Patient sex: F
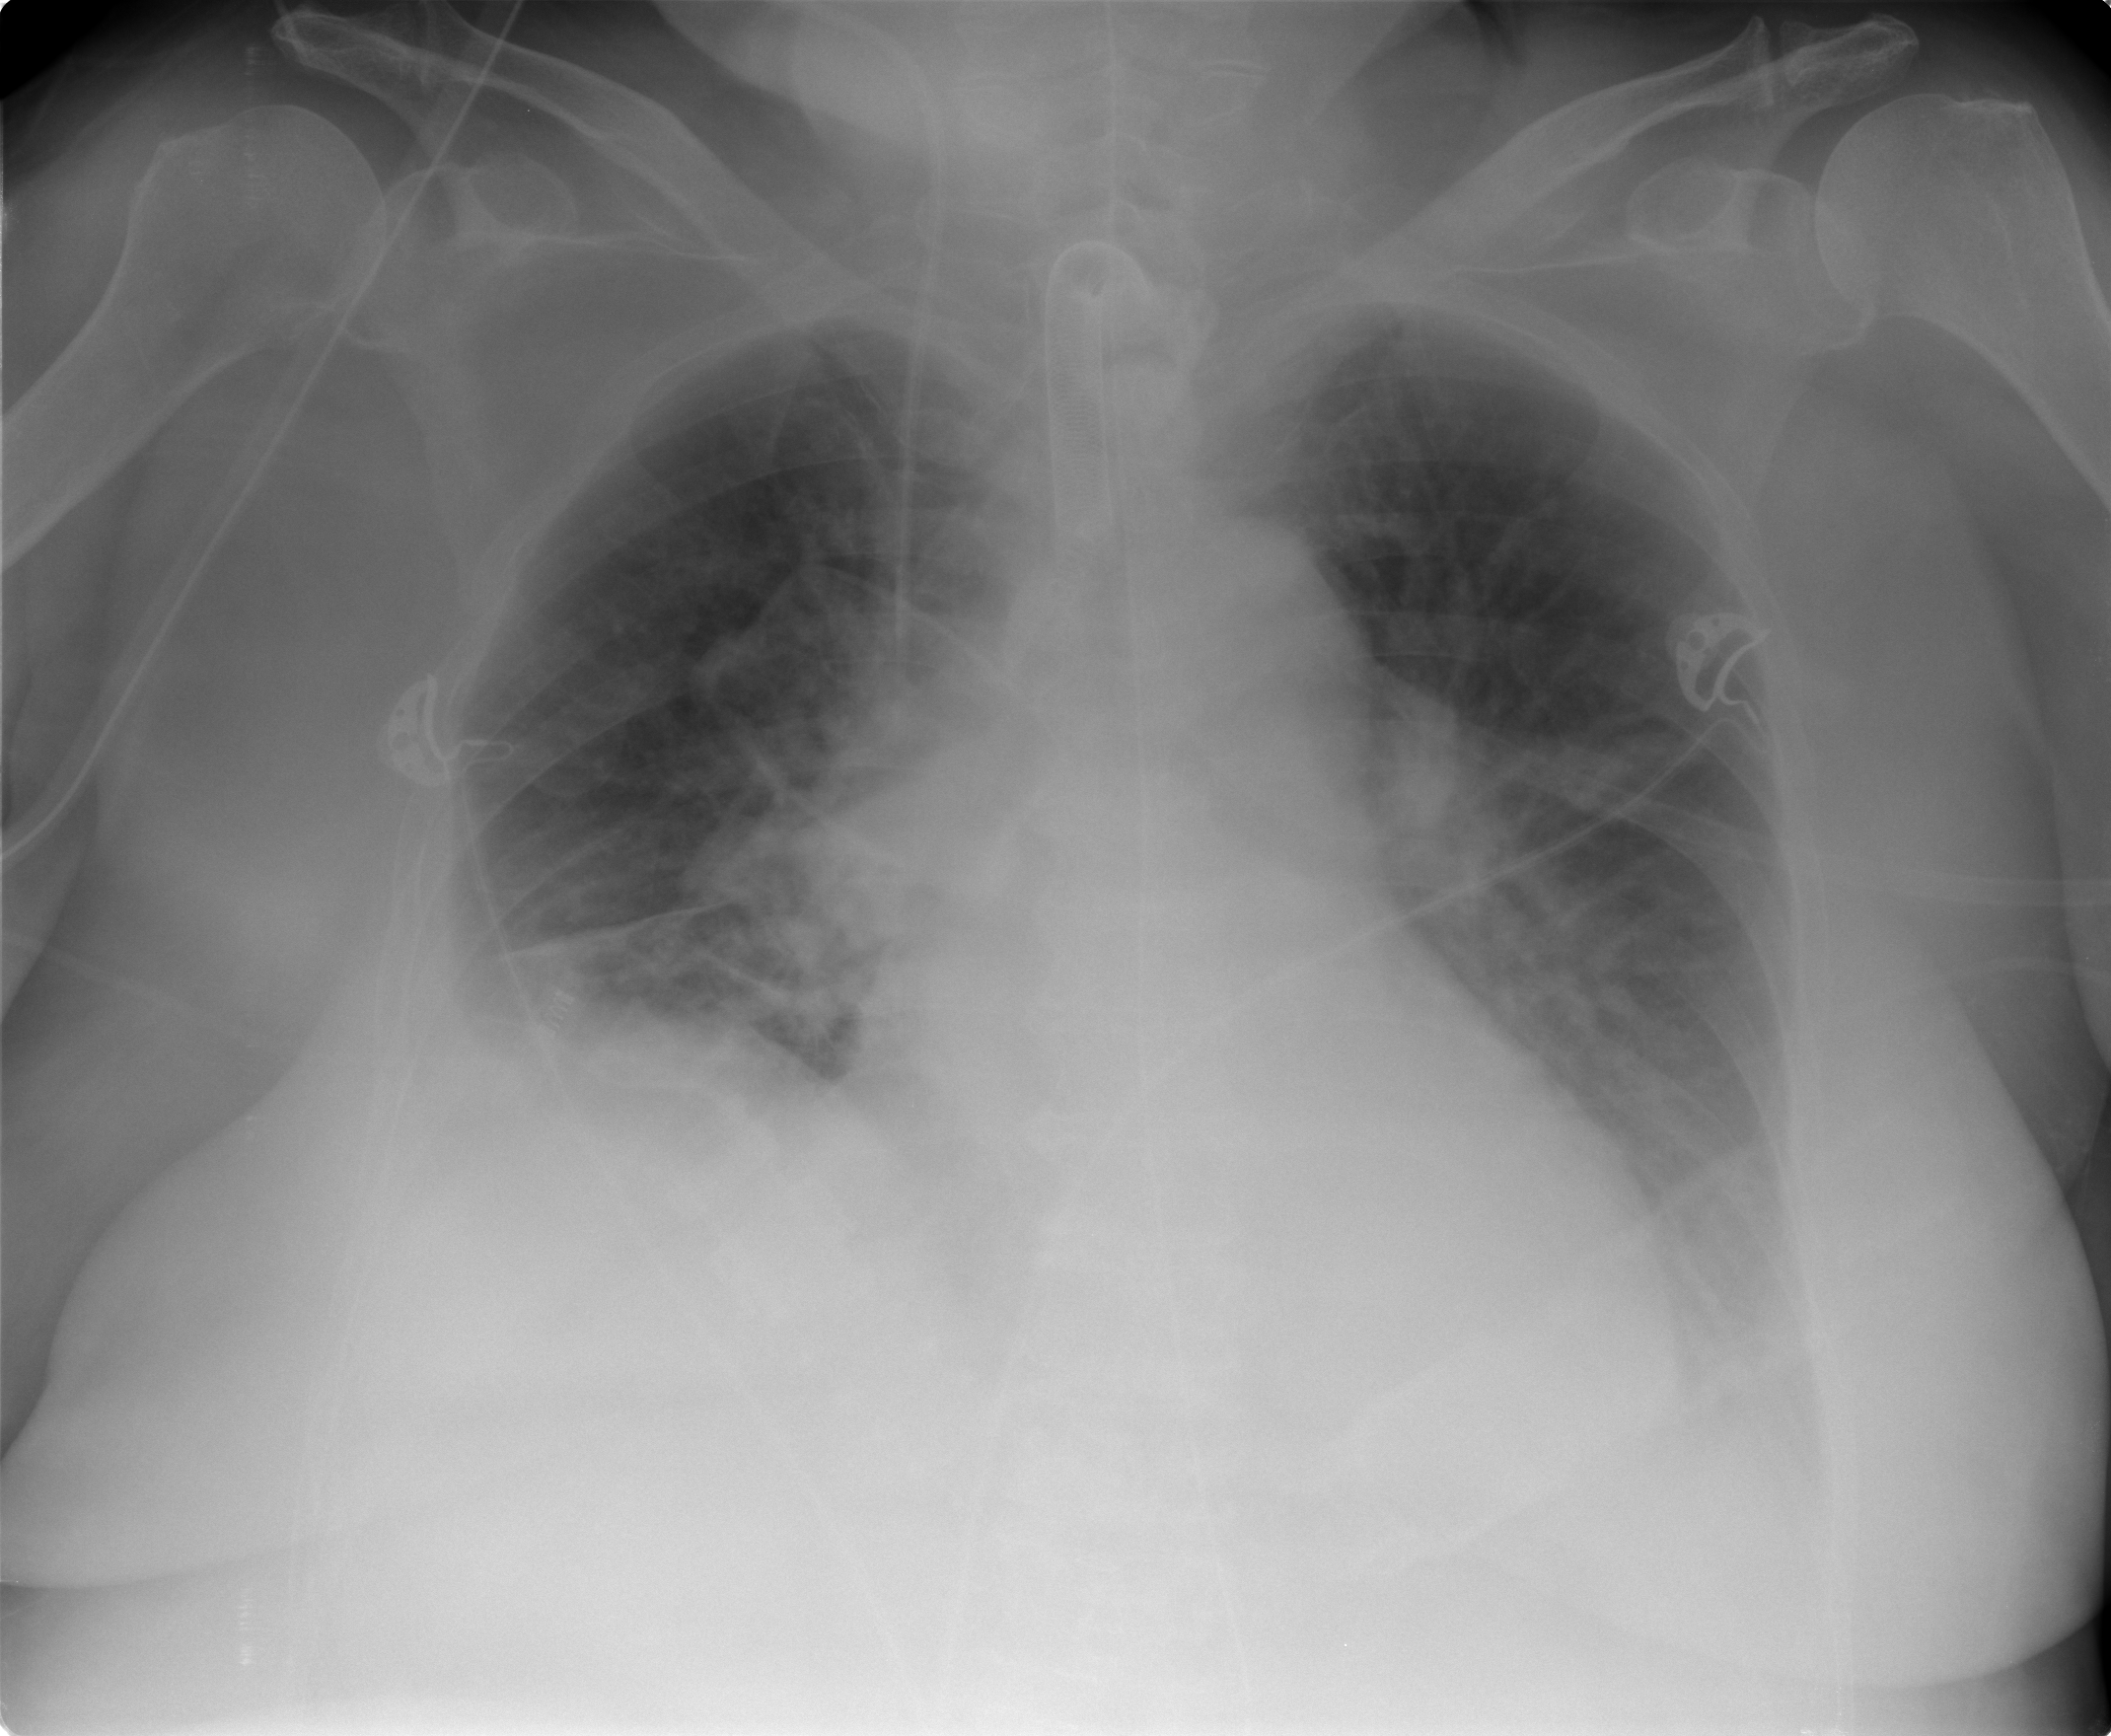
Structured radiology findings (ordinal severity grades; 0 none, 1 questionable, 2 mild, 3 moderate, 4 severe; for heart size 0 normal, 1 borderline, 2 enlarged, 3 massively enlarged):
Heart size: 1
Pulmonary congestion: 2
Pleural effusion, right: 2
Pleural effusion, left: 2
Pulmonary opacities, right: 0
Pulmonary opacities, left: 0
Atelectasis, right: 2
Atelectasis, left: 2